Field crop: maize
Growth stage: 1
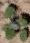
Species: chenopodium